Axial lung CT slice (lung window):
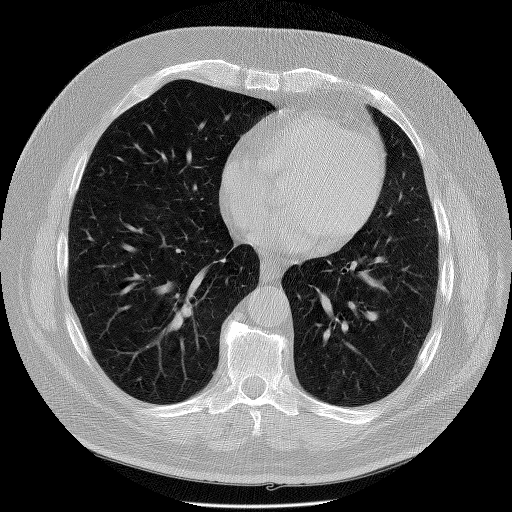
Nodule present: no